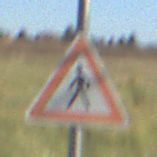
Verkehrszeichen: FussgaengerRechts
Umgebung: Outdoor, Nature
Tageszeit: MorningAfternoon
Wetter: Clear
Licht: Natural
Jahreszeit: Autumn
Kontrast: HighContrast